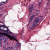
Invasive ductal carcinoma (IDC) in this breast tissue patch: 1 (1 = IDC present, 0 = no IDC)